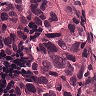
Metastatic tissue present: yes